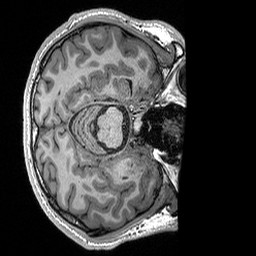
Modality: T1w
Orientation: axial
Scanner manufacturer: siemens
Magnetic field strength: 3 T
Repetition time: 2.3 s
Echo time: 0.00298 s